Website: lowes
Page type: account-selection
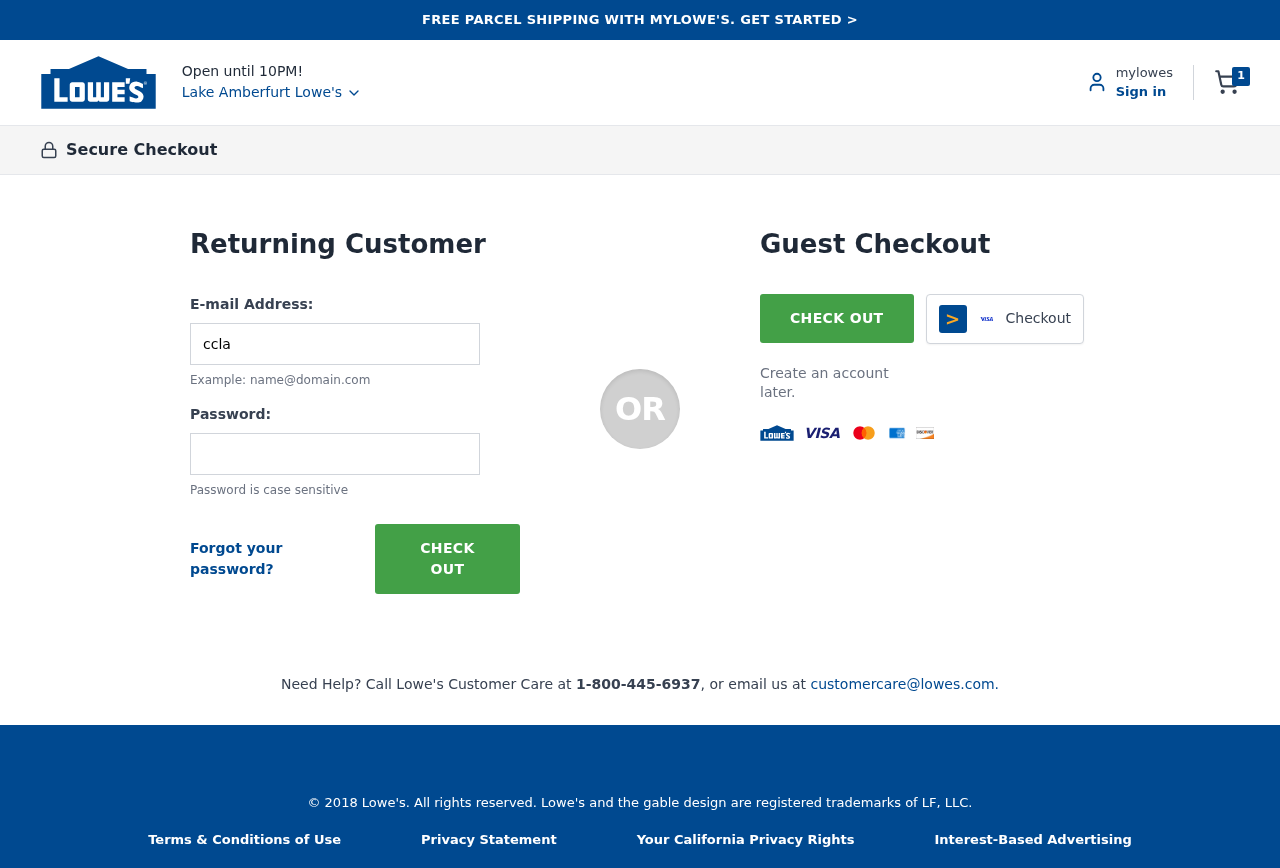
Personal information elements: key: PII_CITY
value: Lake Amberfurt Lowe's
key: PII_LOGIN_USERNAME
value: cclark72
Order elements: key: ORDER_NUM_ITEMS
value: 1